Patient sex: M
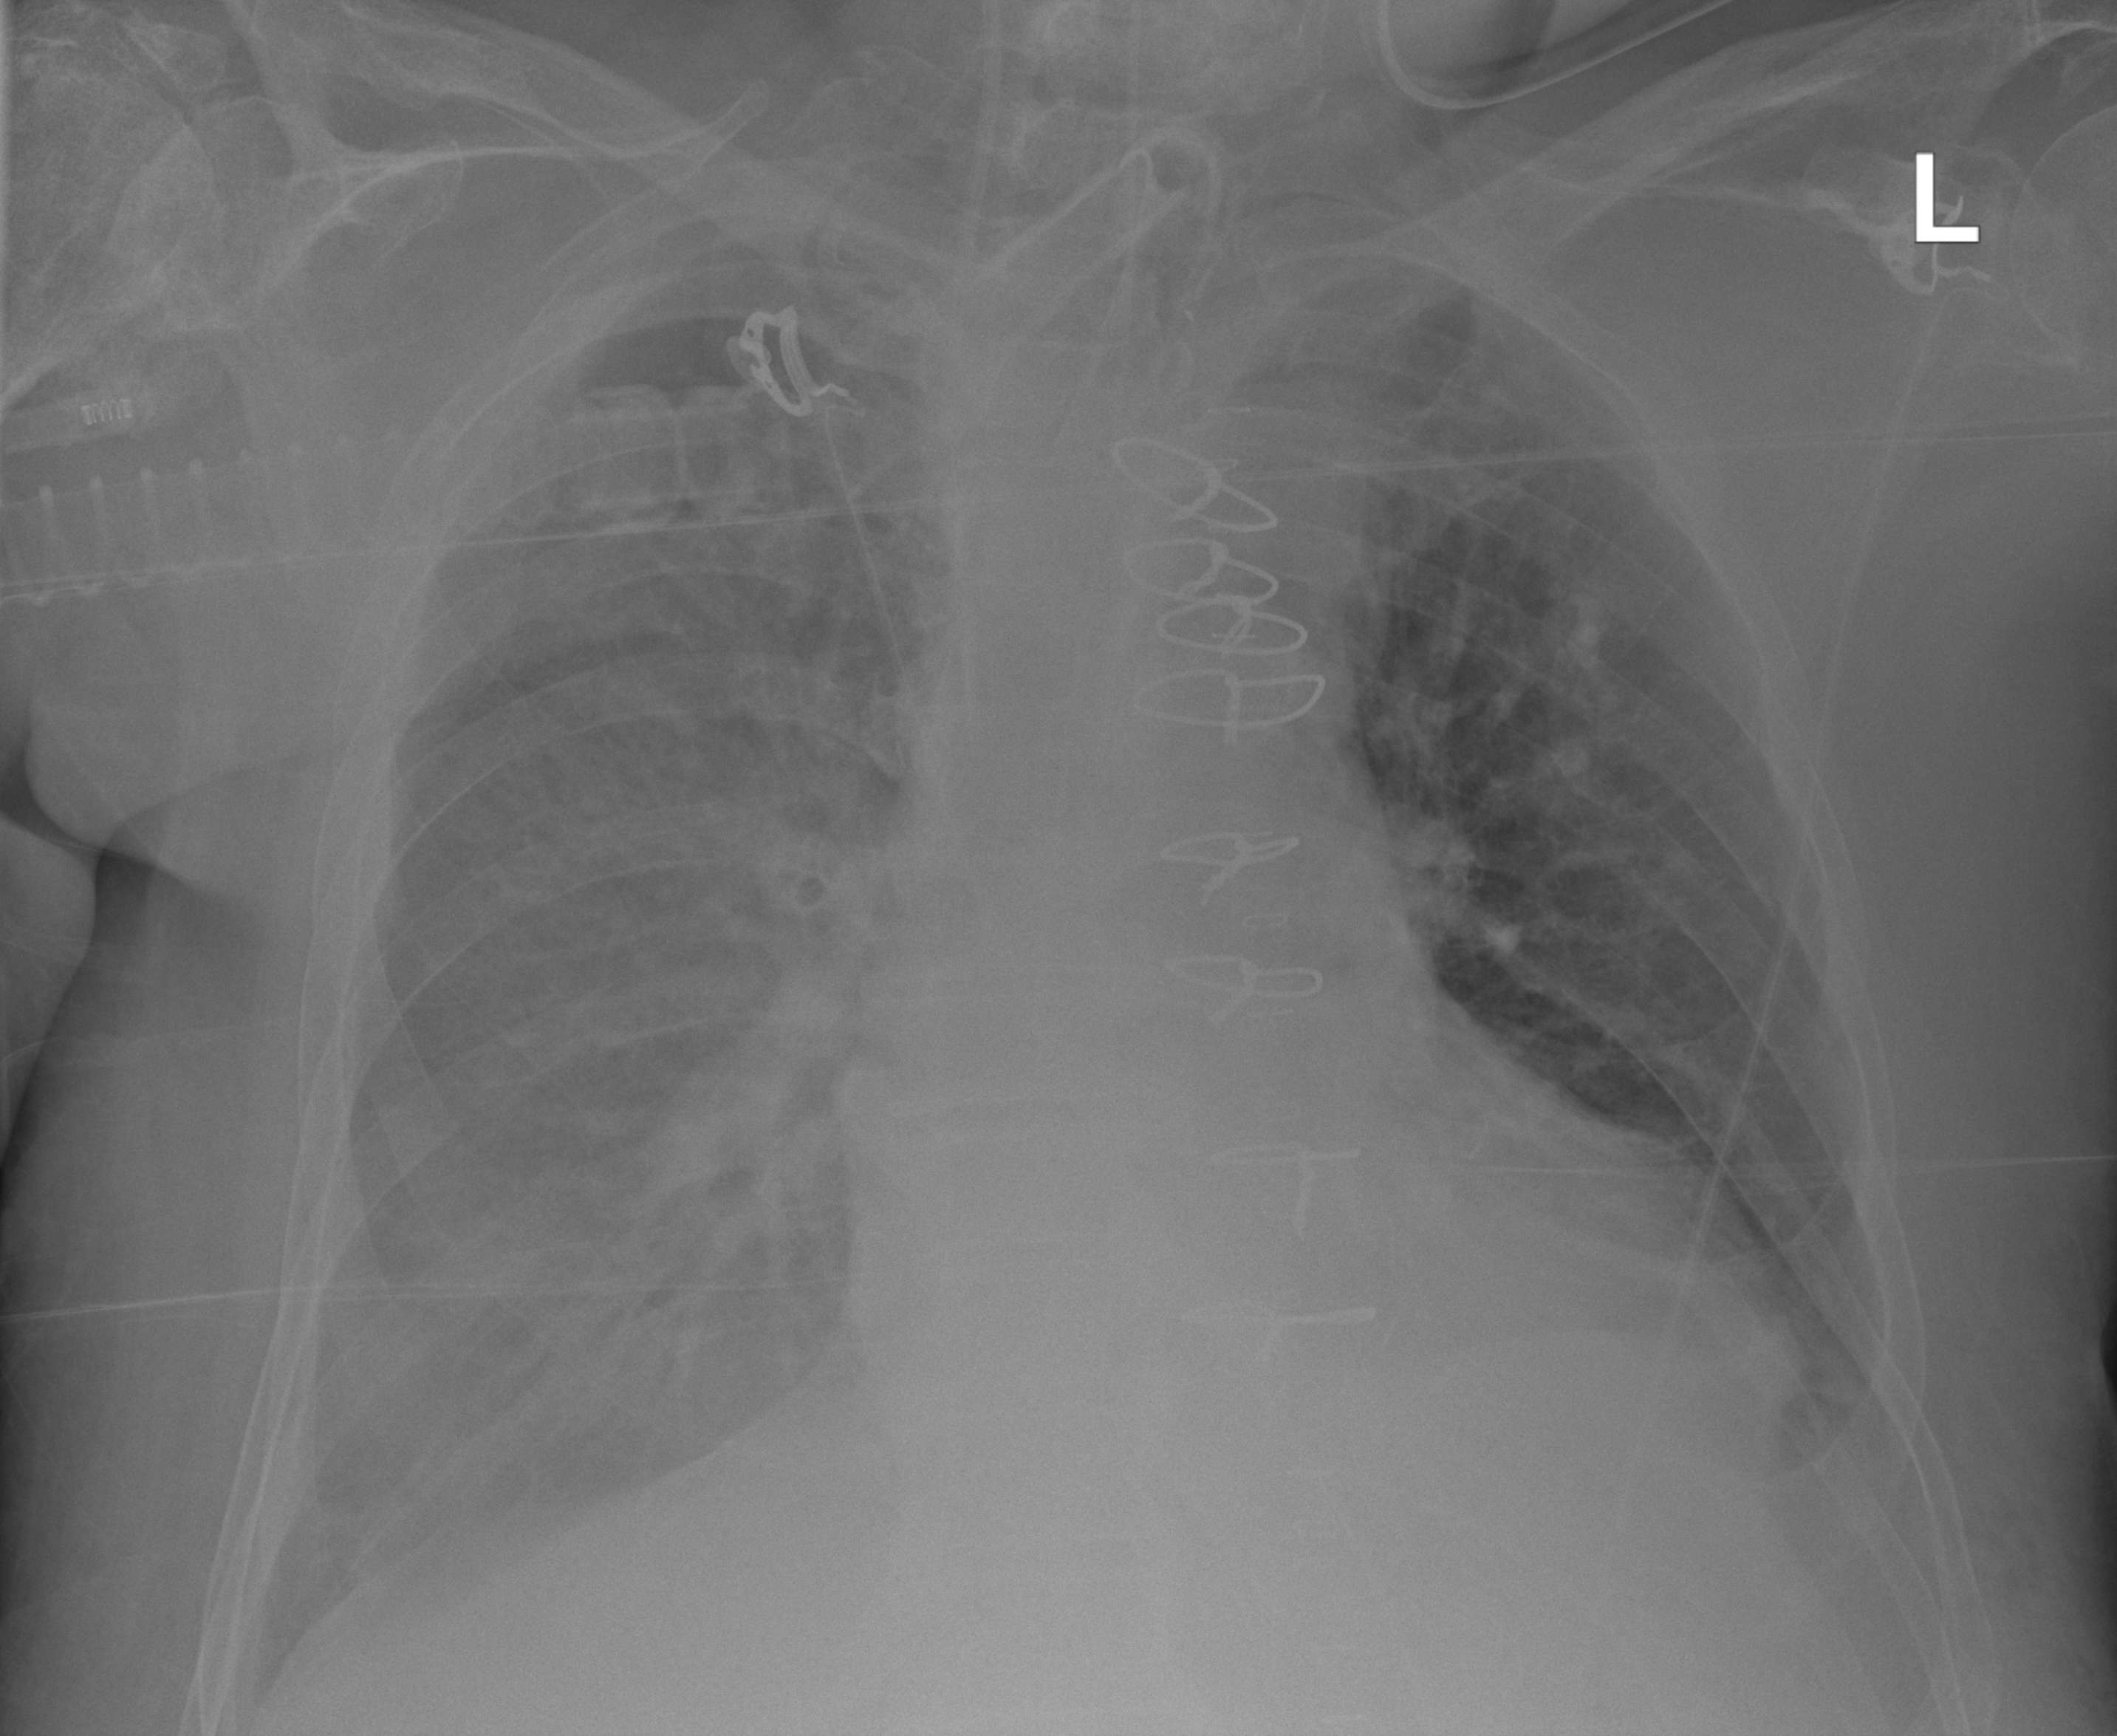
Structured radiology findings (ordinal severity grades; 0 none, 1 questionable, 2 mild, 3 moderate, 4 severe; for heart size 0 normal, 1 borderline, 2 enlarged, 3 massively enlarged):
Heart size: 0
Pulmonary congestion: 2
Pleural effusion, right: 2
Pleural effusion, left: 2
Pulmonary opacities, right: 1
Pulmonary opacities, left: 0
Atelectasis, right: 2
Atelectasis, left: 2